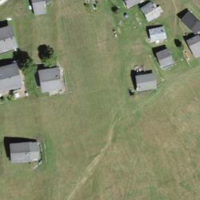
EUNIS habitat code: 55
Species observed at this site:
Corvus corone
Gypaetus barbatus
Lophophanes cristatus
Parus major
Periparus ater
Streptopelia decaocto
Pica pica
Garrulus glandarius
Passer domesticus
Fringilla coelebs
Pyrrhocorax graculus
Aquila chrysaetos
Corvus corax
Turdus merula